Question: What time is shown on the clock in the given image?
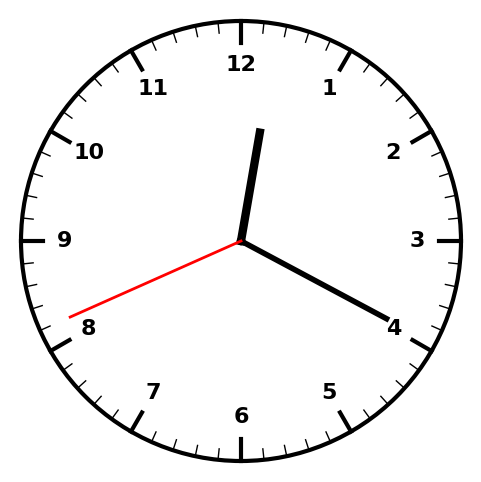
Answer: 12:19:41